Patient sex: F
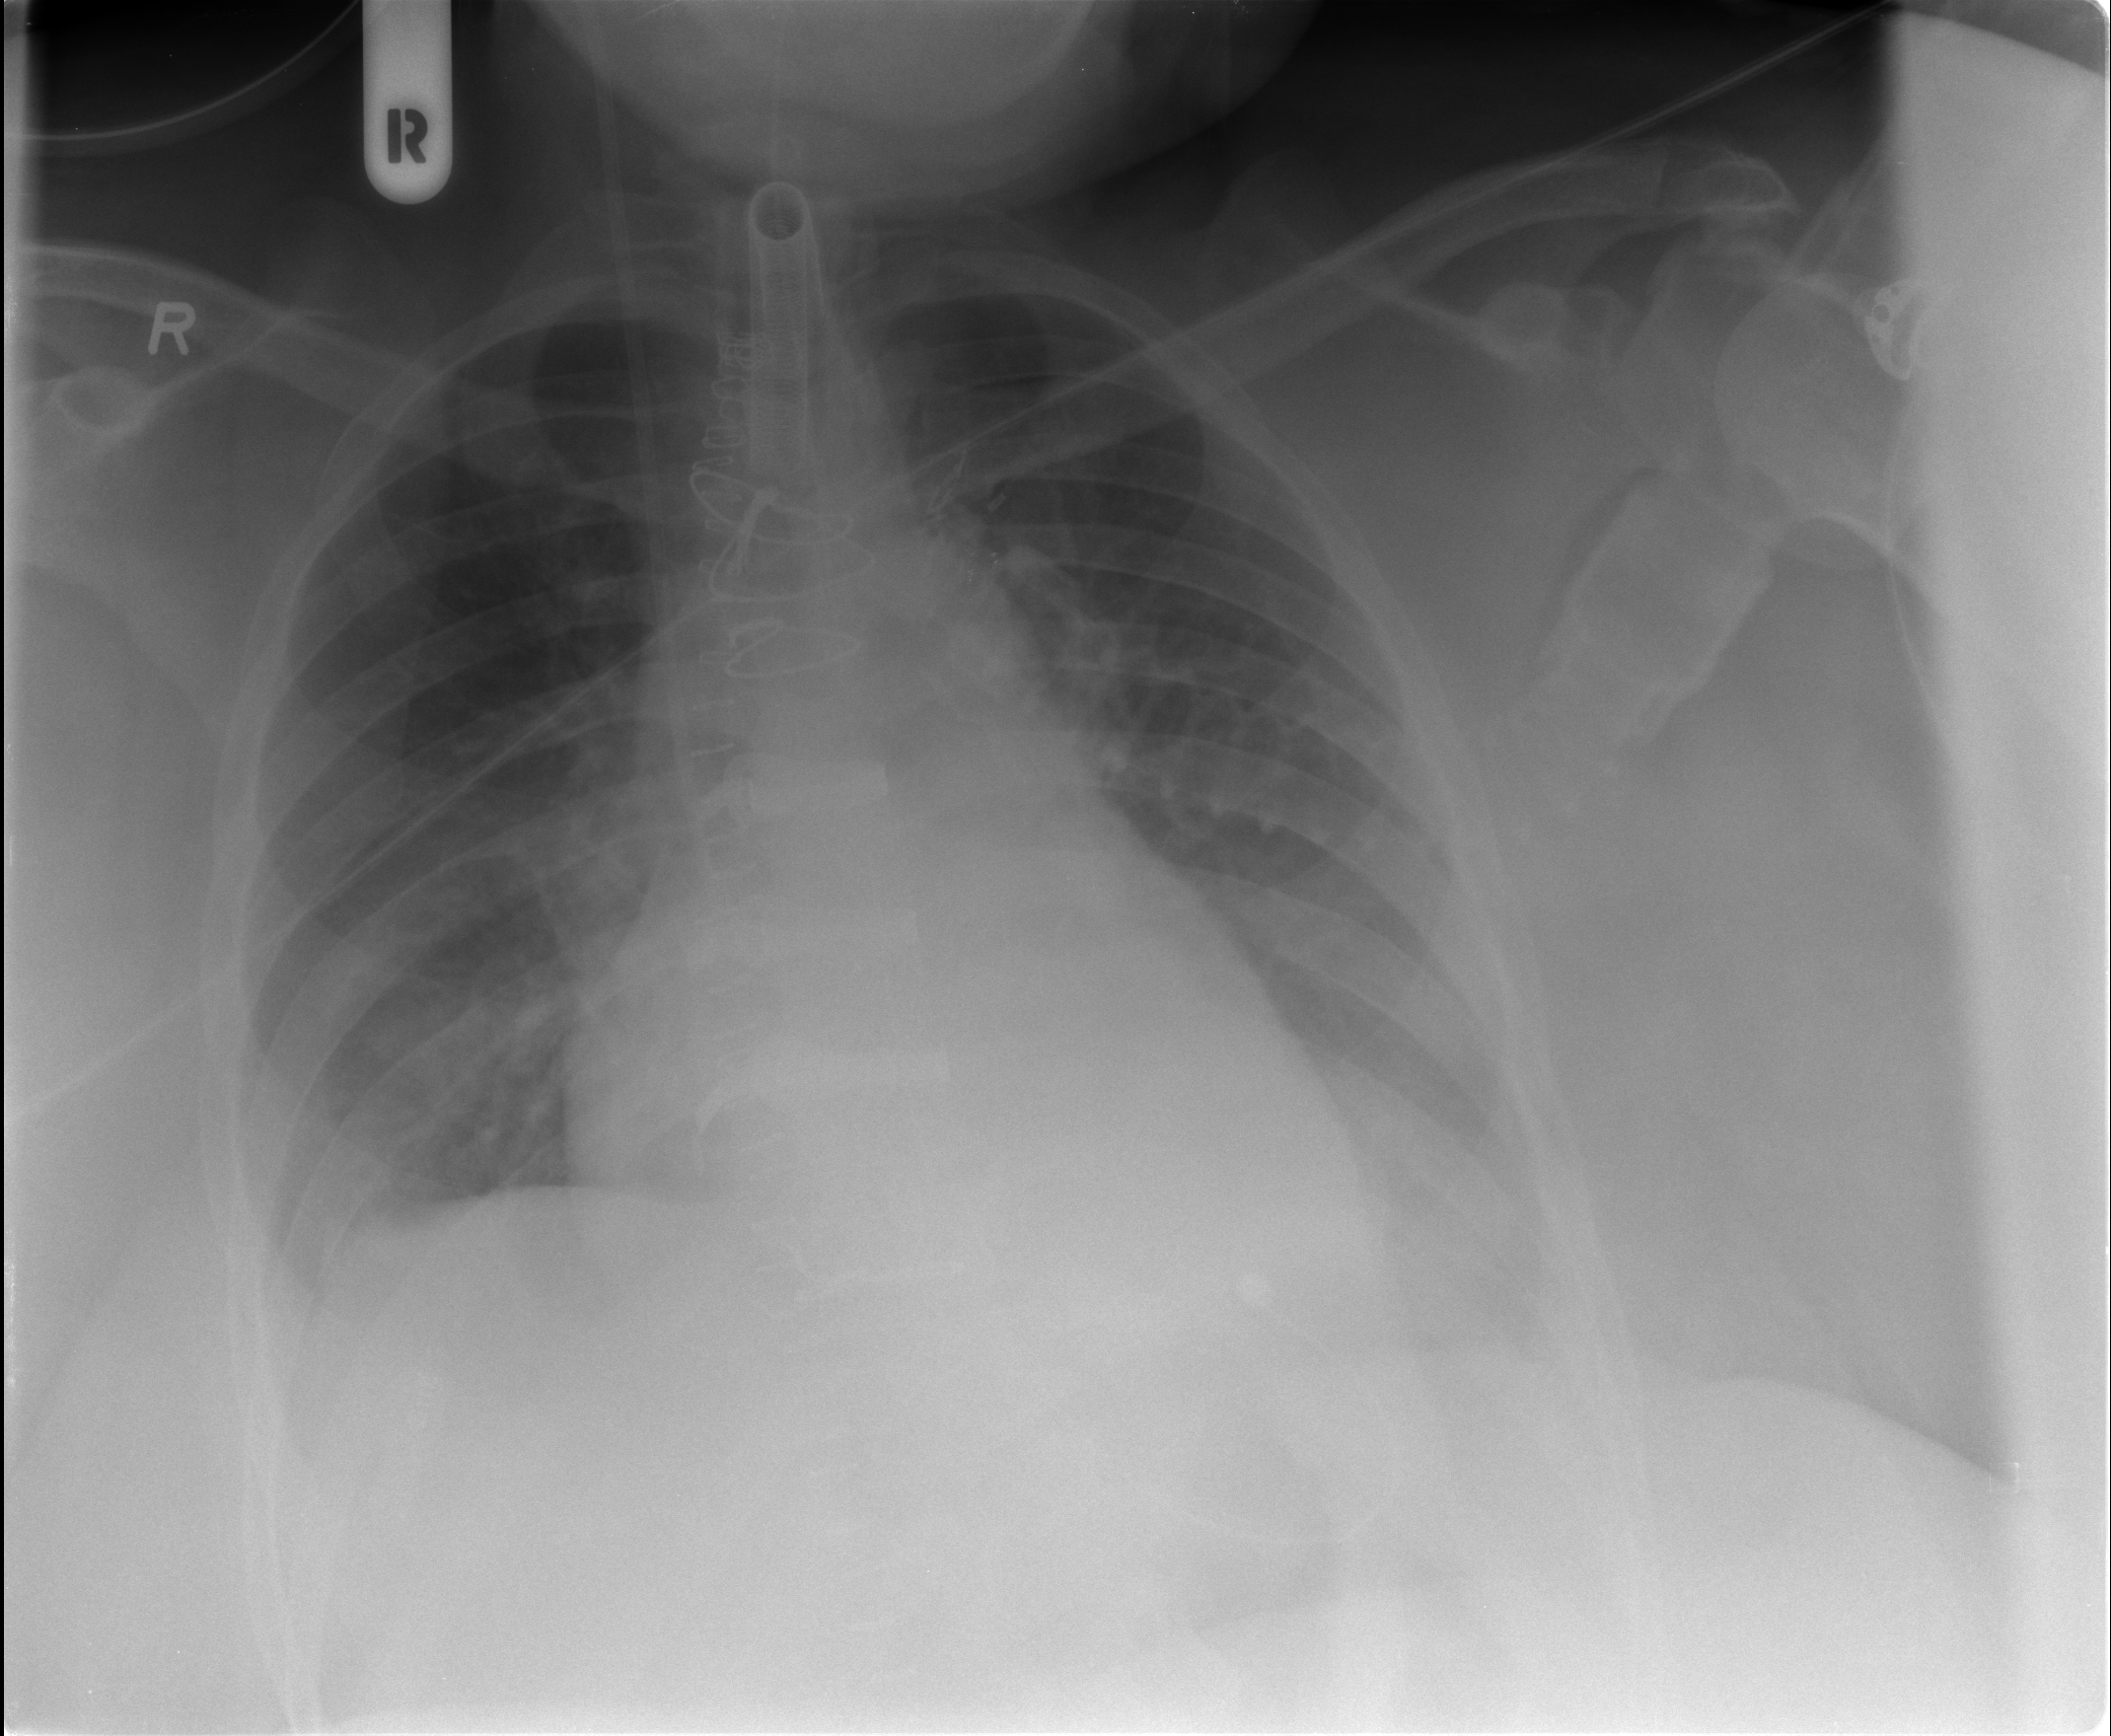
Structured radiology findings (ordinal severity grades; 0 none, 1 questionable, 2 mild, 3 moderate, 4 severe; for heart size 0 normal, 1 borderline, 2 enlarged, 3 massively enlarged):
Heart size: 1
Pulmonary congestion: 1
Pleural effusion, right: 1
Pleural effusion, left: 2
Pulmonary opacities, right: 0
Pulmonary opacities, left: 0
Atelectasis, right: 2
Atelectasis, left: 2